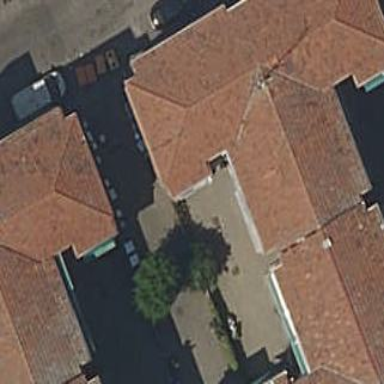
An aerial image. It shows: Residential building.